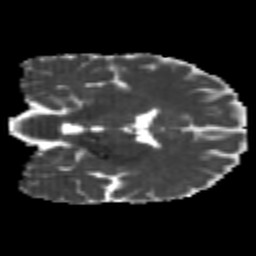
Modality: MD
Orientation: coronal
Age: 23
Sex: male
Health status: healthy
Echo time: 0.074 s